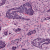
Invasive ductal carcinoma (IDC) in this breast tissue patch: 1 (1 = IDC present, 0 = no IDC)